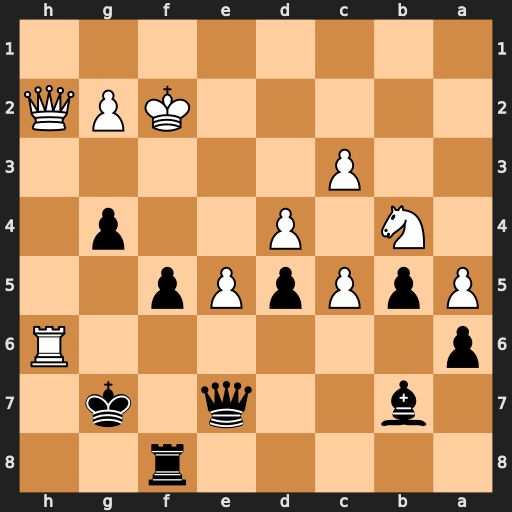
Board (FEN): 5r2/1b2q1k1/p6R/PpPpPp2/1N1P2p1/2P5/5KPQ/8
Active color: b
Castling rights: -
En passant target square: -
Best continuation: g3+ Qxg3+ Kxh6